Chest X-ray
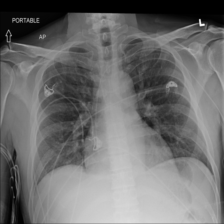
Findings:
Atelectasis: negative
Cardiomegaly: negative
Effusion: negative
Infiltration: negative
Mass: negative
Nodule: negative
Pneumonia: negative
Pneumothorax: negative
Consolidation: negative
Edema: negative
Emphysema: negative
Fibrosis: negative
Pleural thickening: negative
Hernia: negative